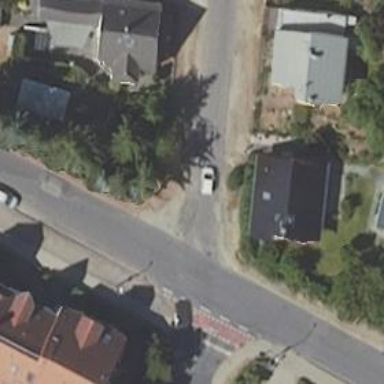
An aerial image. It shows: Road with "give way" sign.